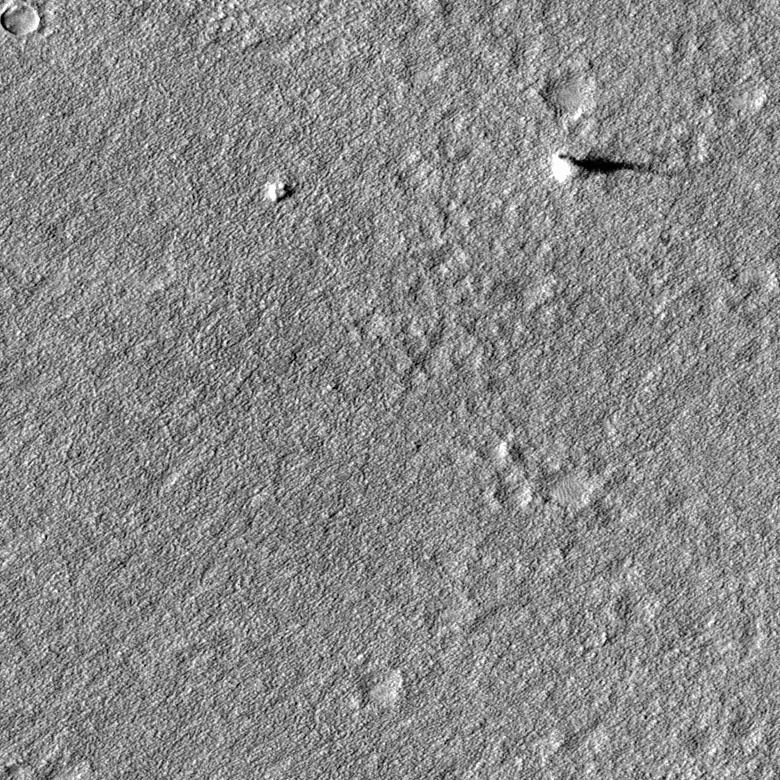
Label: dustdevil